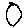
Label: circle